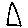
Label: triangle